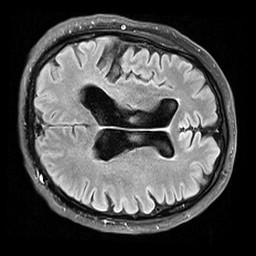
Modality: FLAIR
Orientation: axial
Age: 69
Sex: male
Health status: healthy
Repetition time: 12 s
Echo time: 0.095 s